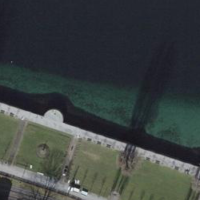
EUNIS habitat code: 14
Species observed at this site:
Plantago major